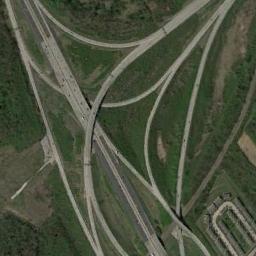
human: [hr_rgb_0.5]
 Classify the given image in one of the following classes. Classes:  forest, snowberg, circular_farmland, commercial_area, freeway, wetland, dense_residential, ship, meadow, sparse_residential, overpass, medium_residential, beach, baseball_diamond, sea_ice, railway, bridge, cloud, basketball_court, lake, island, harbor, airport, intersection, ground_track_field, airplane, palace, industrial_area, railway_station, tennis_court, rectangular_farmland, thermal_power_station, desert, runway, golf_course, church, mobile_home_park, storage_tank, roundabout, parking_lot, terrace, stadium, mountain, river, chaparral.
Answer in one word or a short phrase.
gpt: overpass